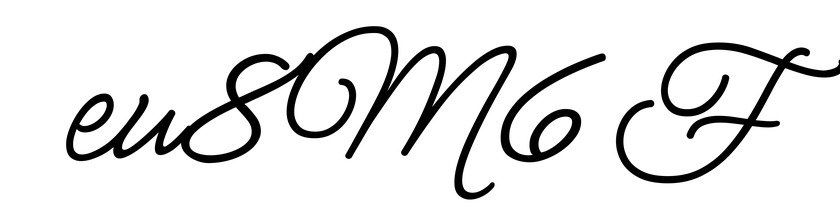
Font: MeowScript-Regular